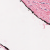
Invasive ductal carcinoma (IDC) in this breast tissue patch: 0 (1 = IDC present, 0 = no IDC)